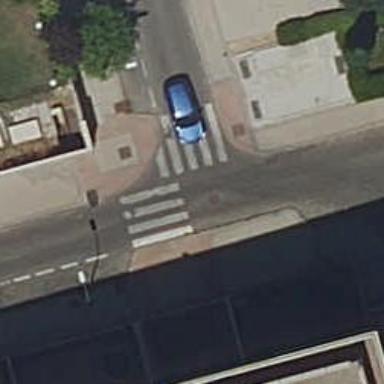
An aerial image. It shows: Zebra crossing on the road.